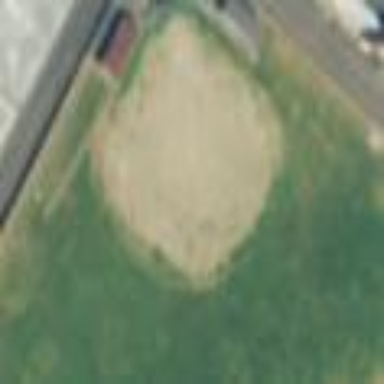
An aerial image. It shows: Baseball pitch for leisure and sports activities.